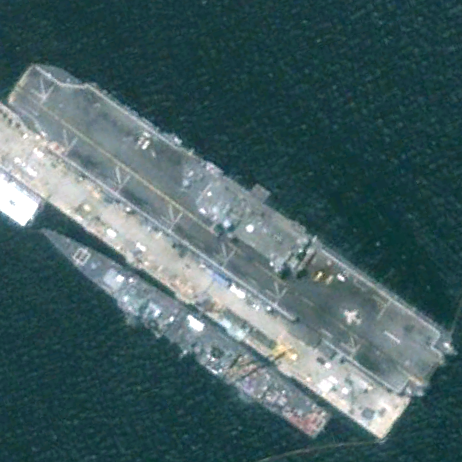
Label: assault